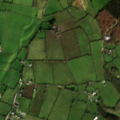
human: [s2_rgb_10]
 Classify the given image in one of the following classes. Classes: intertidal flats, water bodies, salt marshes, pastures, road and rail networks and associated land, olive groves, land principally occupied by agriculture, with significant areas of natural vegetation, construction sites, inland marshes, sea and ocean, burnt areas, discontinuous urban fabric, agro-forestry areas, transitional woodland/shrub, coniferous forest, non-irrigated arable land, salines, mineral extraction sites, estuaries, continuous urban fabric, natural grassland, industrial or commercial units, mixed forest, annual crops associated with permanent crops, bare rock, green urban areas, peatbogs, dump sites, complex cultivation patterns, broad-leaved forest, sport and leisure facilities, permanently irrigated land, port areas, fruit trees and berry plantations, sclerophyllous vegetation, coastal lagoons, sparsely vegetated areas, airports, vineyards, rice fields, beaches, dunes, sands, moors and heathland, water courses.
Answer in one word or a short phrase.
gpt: pastures, land principally occupied by agriculture, with significant areas of natural vegetation, transitional woodland/shrub